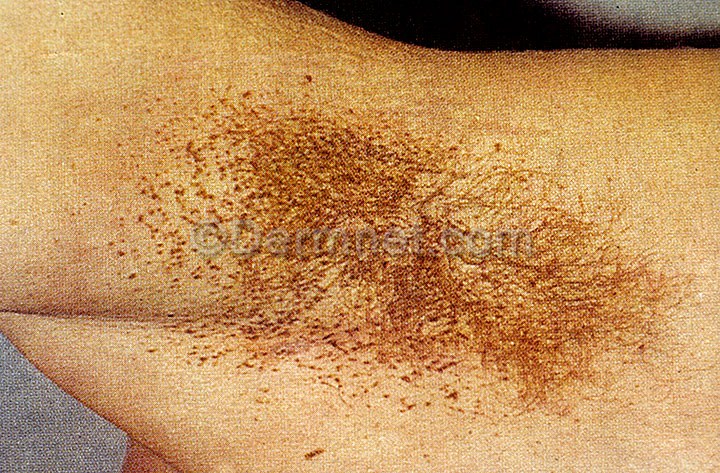
Disease: Systemic Disease